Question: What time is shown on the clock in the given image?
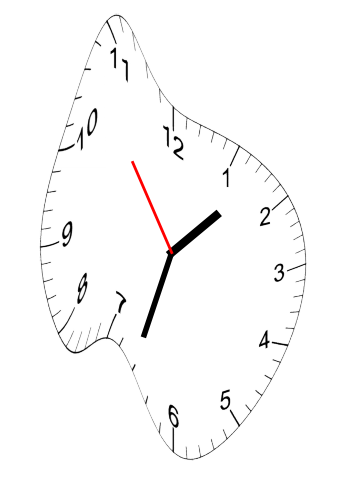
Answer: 01:32:54